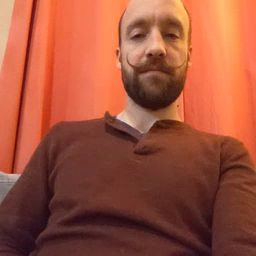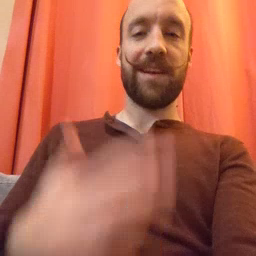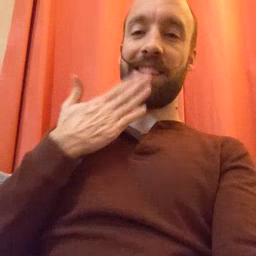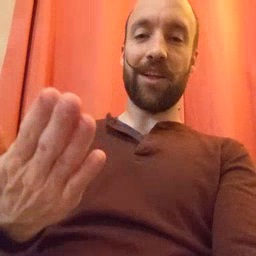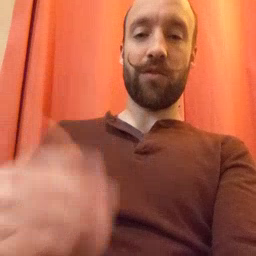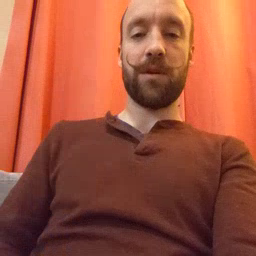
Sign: thankyou